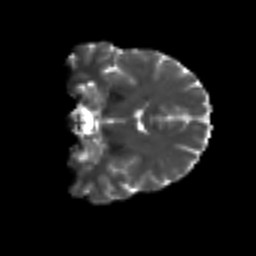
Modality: T2w
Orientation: coronal
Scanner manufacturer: siemens
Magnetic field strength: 3 T
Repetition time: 9.6 s
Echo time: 0.077 s